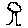
Label: tree